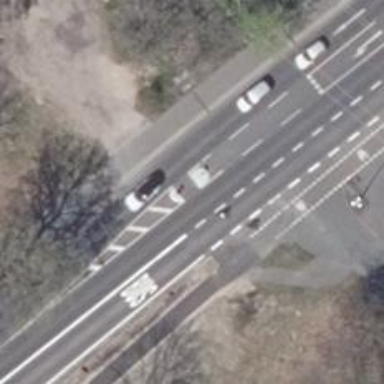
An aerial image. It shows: Primary highway with separate asphalt sidewalks and cycleways.